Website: lowes
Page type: review-order
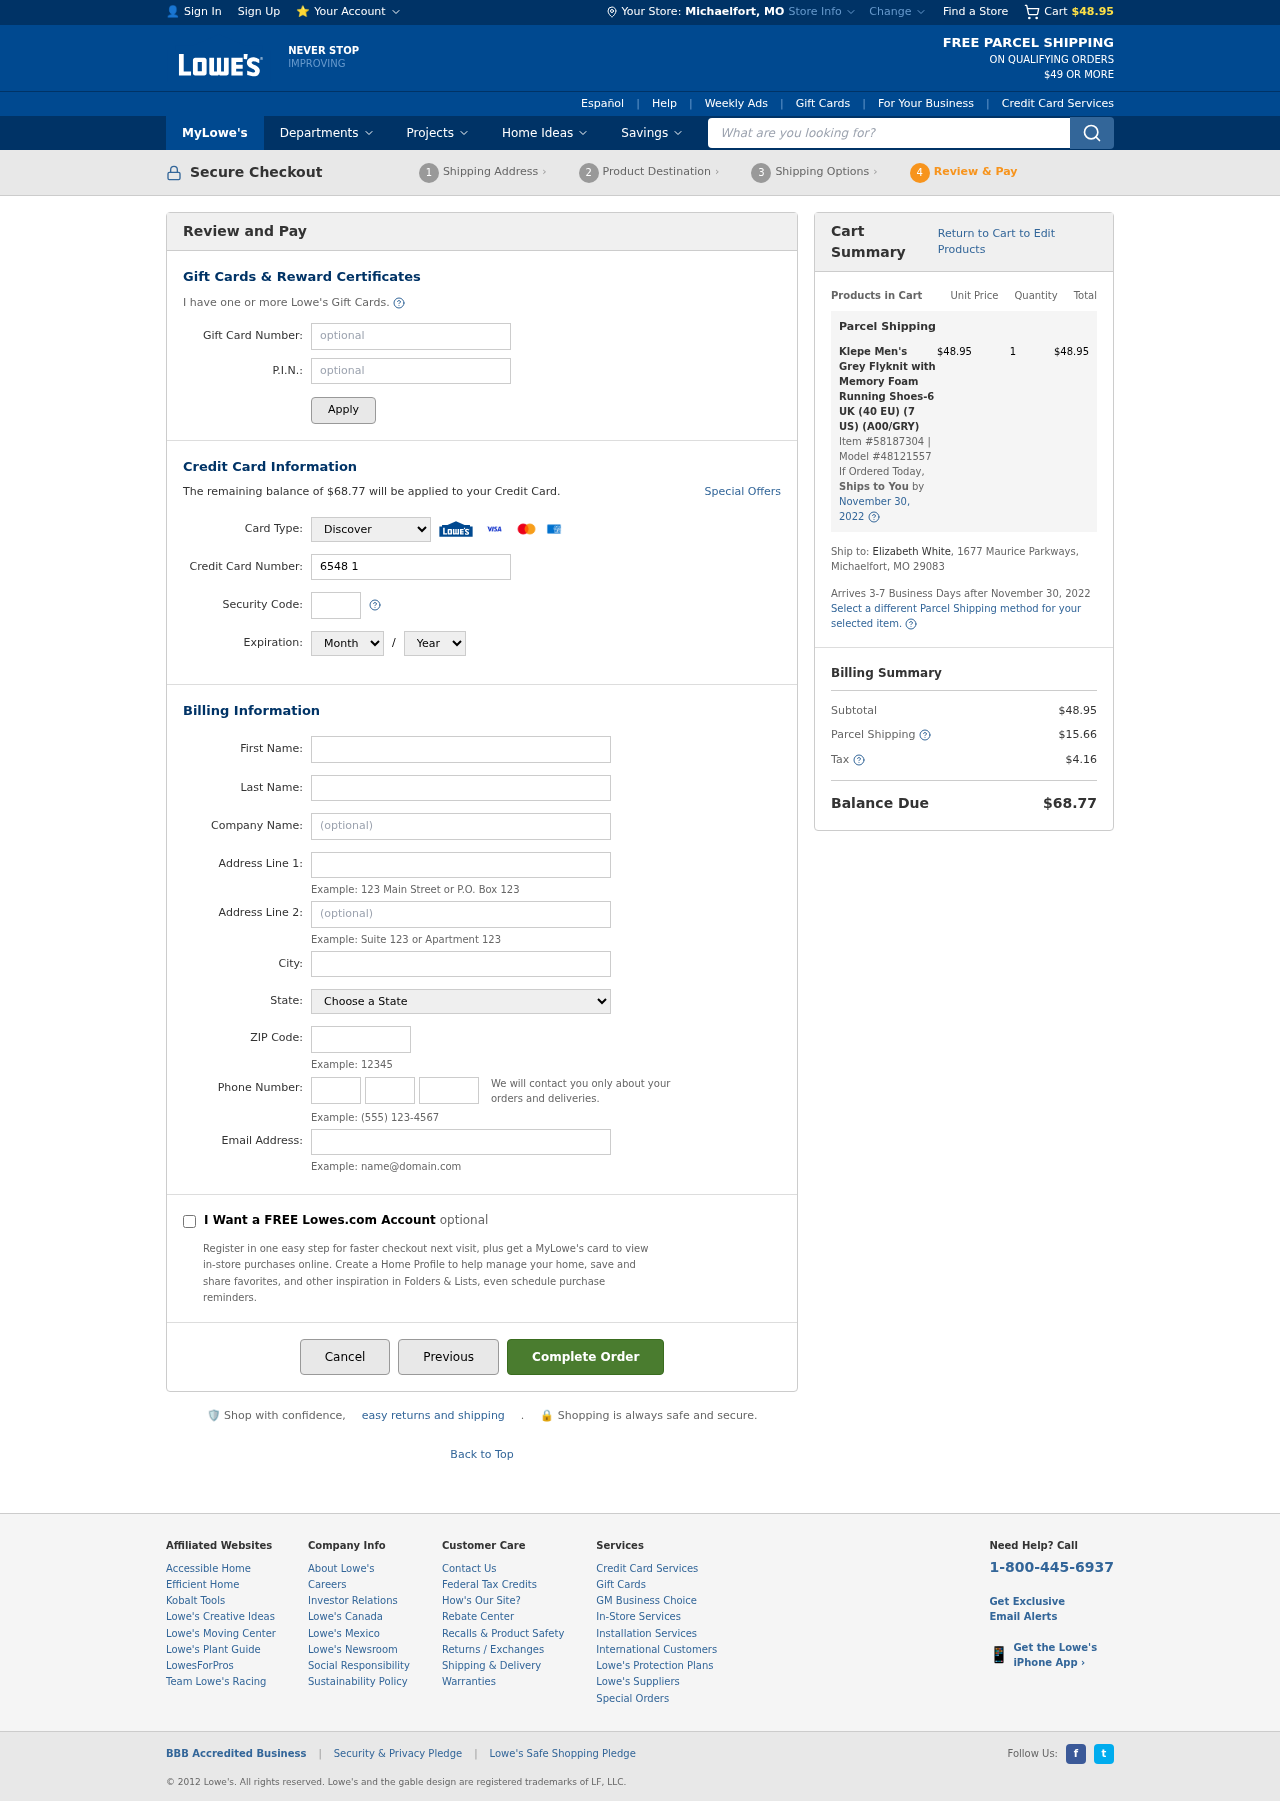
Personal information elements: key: PII_CARD_CVV
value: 305
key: PII_CARD_EXPIRY_MONTH
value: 08
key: PII_CARD_EXPIRY_YEAR
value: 27
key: PII_CARD_NUMBER
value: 6548 1570 7703 7756
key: PII_CARD_TYPE
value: Discover
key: PII_CITY
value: Michaelfort
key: PII_CITY_STATE
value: Michaelfort, MO
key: PII_COMPANY
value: Weaver-Mitchell
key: PII_EMAIL
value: elizabeth.white@hotmail.com
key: PII_FIRSTNAME
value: Elizabeth
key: PII_LASTNAME
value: White
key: PII_PHONE_AREA
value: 201
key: PII_PHONE_PREFIX
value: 205
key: PII_PHONE_SUFFIX
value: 6820
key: PII_POSTCODE
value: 29083
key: PII_STATE
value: Missouri
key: PII_STREET
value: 1677 Maurice Parkways
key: PII_STREET2
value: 1677 Maurice Parkways
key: PII_FULLNAME2
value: Elizabeth White
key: PII_STATE_ABBR
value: MO
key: PII_POSTCODE_FULL
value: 29083
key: PII_CITY_STATE_ZIP
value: Michaelfort, MO 29083
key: PII_POSTCODE_NUMERIC
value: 29083
Product elements: key: PRODUCT1_NAME
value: Klepe Men's Grey Flyknit with Memory Foam Running Shoes-6 UK (40 EU) (7 US) (A00/GRY)
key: PRODUCT1_PRICE
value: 48.95
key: PRODUCT1_QUANTITY
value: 1
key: PRODUCT1_ITEM_NUMBER
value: Item #58187304
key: PRODUCT1_MODEL_NUMBER
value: Model #48121557
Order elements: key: ORDER_SUBTOTAL
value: $48.95
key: ORDER_BALANCE_DUE
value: $68.77
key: ORDER_SHIPPING_DATE
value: November 30, 2022
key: ORDER_ITEM_TOTAL
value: $48.95
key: ORDER_SHIPPING_DATE2
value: November 30, 2022
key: ORDER_SHIPPING_COST
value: $15.66
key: ORDER_TAX
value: $4.16
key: ORDER_TOTAL
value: $68.77
Search elements: key: HEADER_SEARCH
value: What are you looking for?